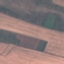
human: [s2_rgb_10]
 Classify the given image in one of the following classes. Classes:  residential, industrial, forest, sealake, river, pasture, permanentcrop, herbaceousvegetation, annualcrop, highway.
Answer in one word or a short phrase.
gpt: AnnualCrop